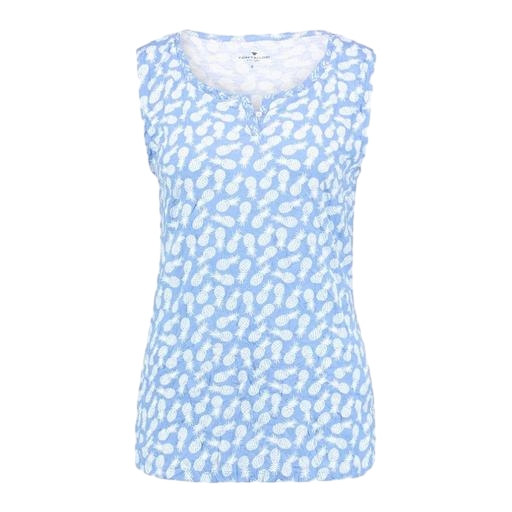
blue printed tank, blue eloise printed tank, blue warren printed tank top, white background